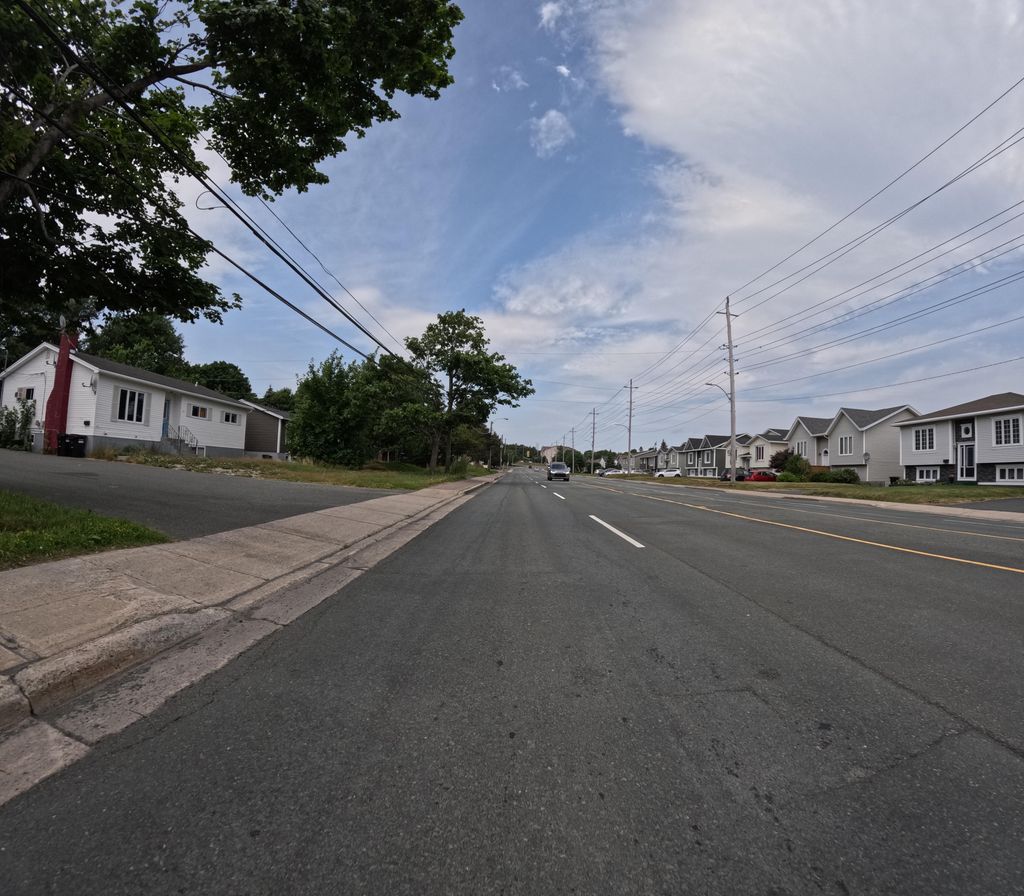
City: st_johns